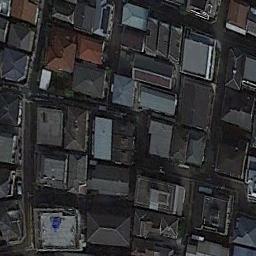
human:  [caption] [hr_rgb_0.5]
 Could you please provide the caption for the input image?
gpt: There are trees all around the house .

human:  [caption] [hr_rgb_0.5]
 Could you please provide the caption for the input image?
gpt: The dense residential is next to the road .

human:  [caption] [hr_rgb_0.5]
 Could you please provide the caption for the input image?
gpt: Many roads and neatly arranged houses in densely populated areas .

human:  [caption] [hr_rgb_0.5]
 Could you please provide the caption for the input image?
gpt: A dense residential area has lots of houses next to each other .

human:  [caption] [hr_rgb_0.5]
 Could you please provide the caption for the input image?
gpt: There are many black buildings and some ultramarine buildings on dense residential area .